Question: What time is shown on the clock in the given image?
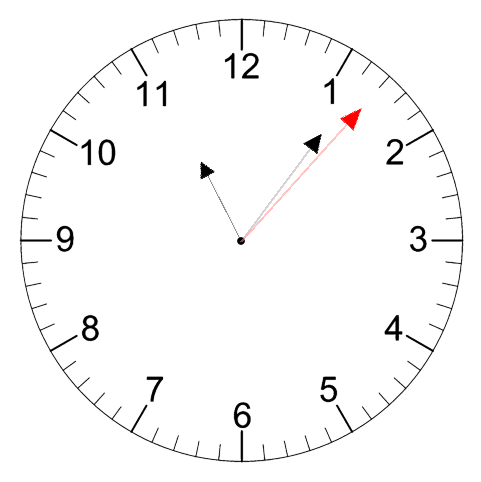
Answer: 11:06:07